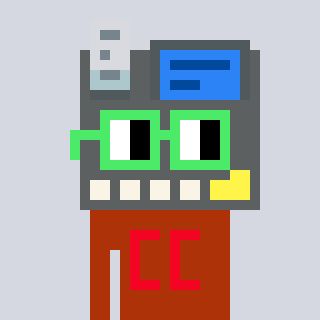
a pixel art character with square light green glasses, a cash register-shaped head and a hotbrown-colored body on a cool background